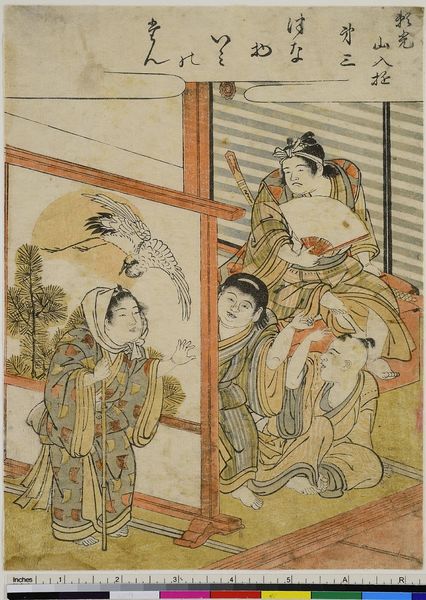
Titel: Der Besuch, Blatt 3 aus der Serie: Kinder spielen den Helden Raiko
Künstler: Kitao Shigemasa
Standort: Hamburg
Institution: Museum für Kunst und Gewerbe Hamburg
Schlagwörter: vogel, kind, kinder, holzschnitt, verkleidung, druckgraphik, druckgrafik, kranich, mythologie, zeit, farbholzschnitt, sagen, kinderbild, edo, maskierung, reproduktionen, kinderdarstellung, druckerzeugnisse, kinderspiele, vögel, märchen